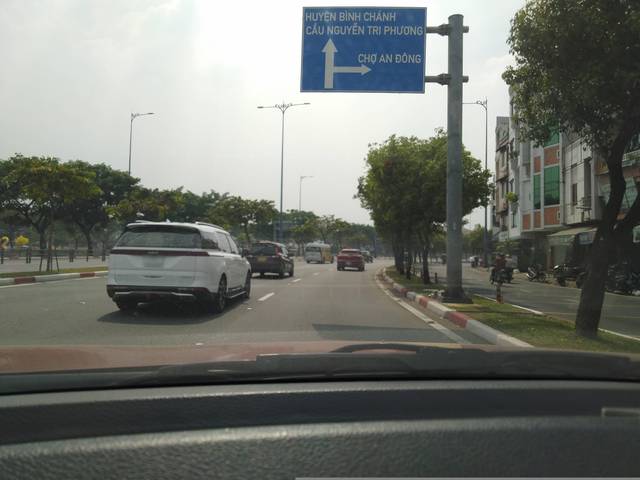
Region: Vietnam
Coordinates: 10.75, 106.676